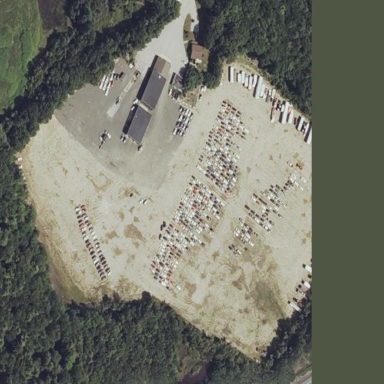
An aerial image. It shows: Scrap yard situated in industrial area.